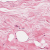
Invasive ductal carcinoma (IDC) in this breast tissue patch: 0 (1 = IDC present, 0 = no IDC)